Field crop: tomato
Growth stage: 1
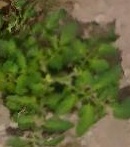
Species: tomato